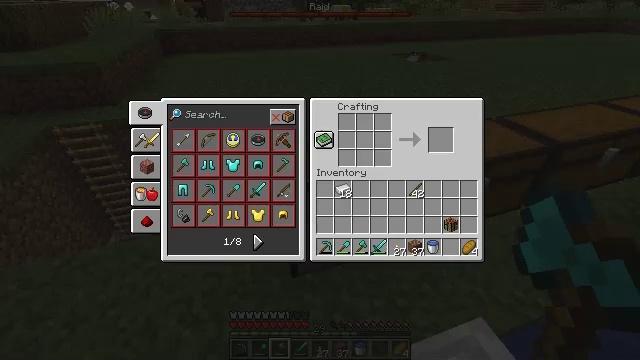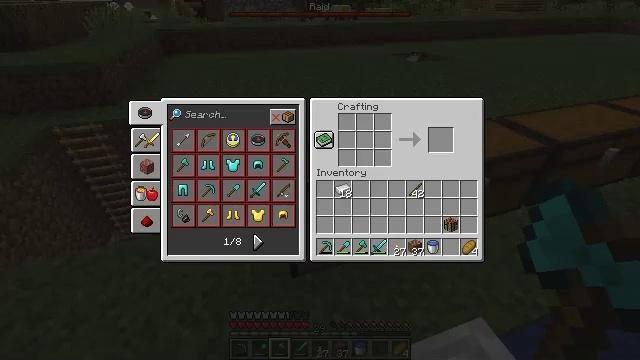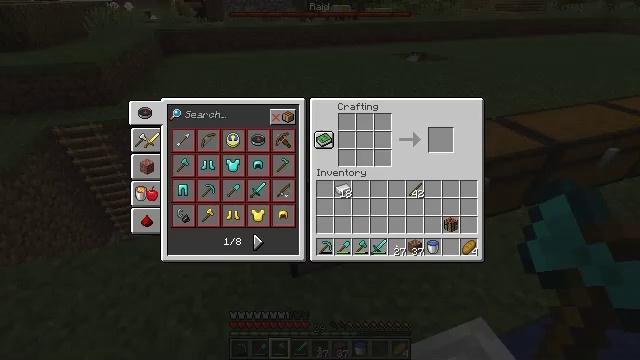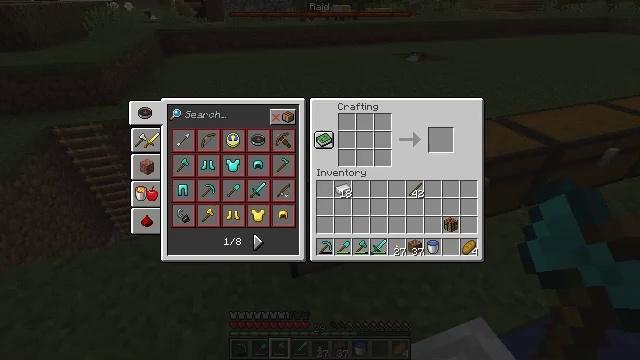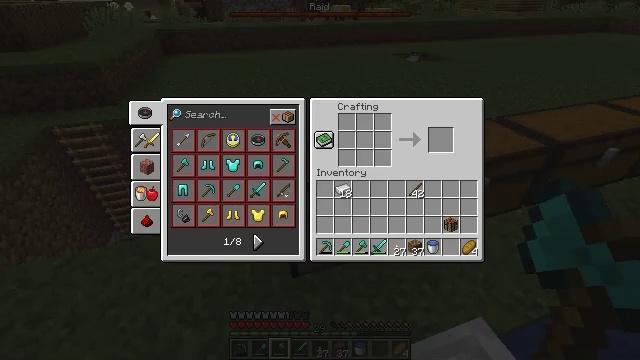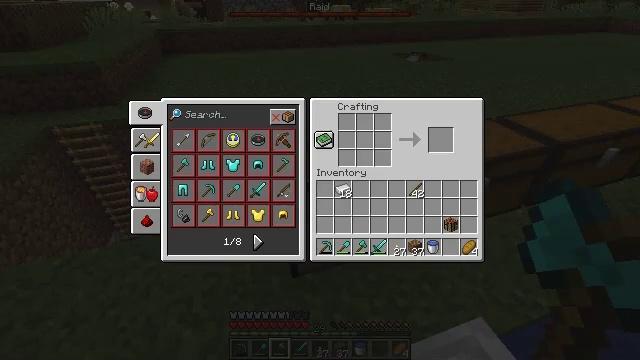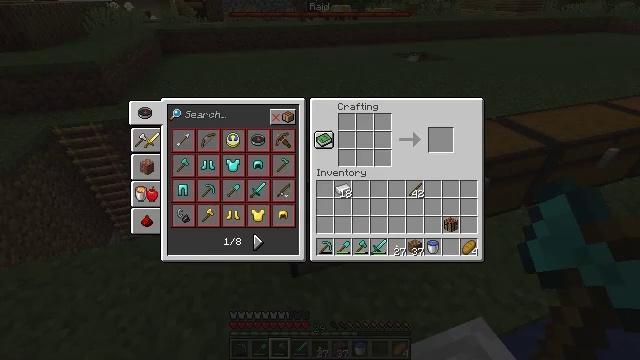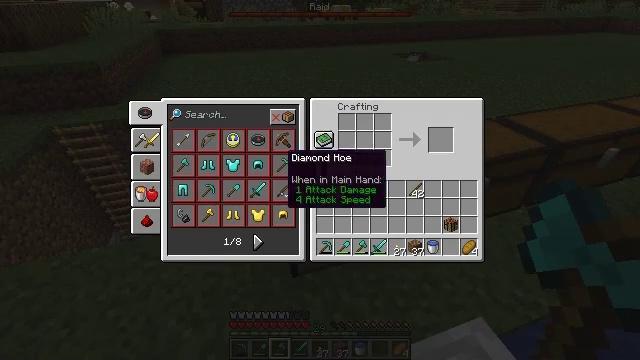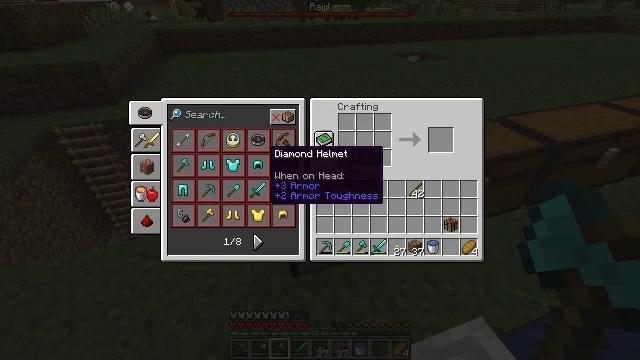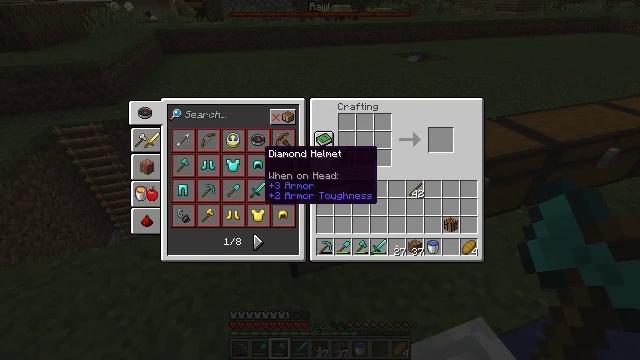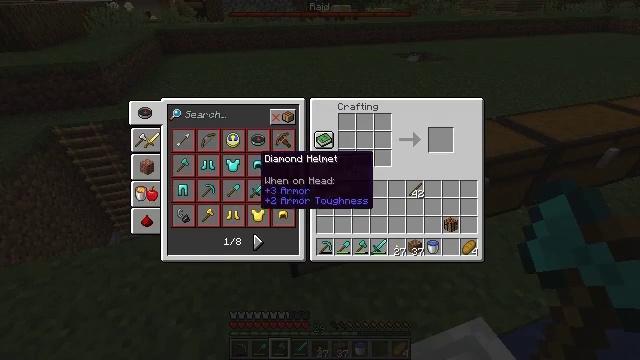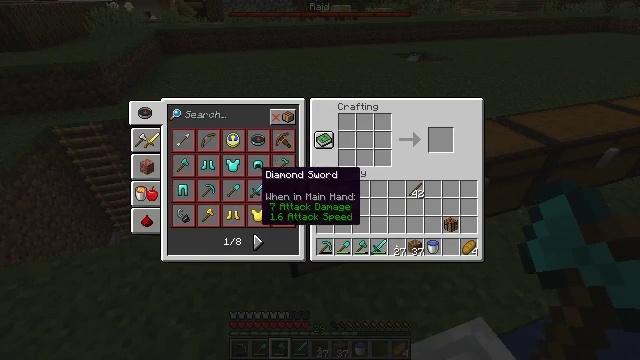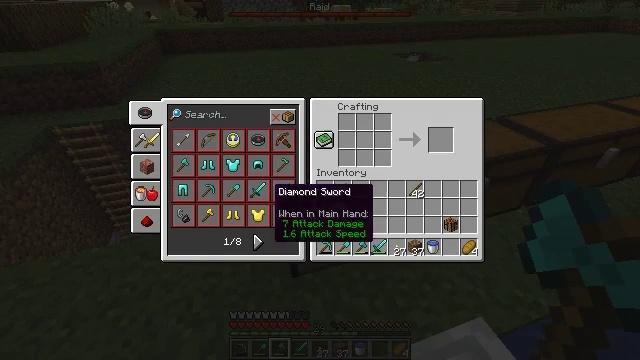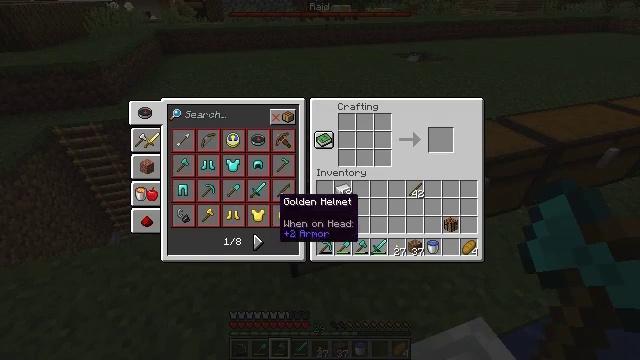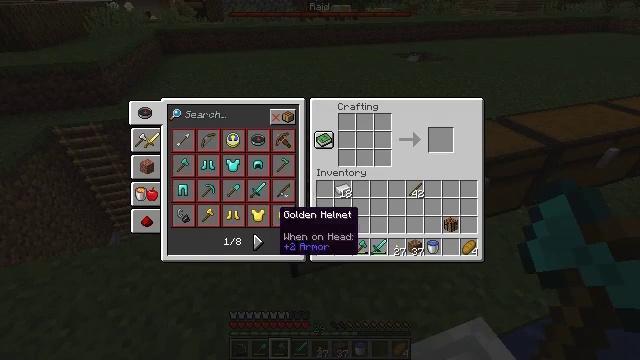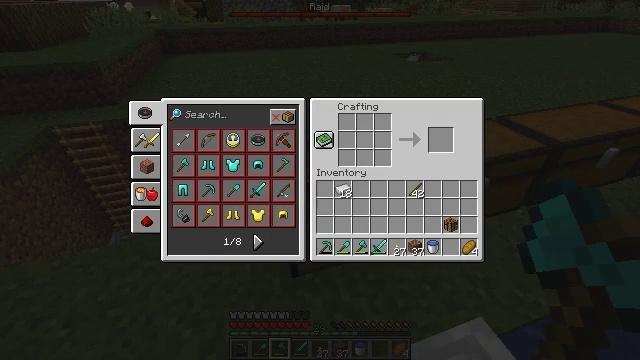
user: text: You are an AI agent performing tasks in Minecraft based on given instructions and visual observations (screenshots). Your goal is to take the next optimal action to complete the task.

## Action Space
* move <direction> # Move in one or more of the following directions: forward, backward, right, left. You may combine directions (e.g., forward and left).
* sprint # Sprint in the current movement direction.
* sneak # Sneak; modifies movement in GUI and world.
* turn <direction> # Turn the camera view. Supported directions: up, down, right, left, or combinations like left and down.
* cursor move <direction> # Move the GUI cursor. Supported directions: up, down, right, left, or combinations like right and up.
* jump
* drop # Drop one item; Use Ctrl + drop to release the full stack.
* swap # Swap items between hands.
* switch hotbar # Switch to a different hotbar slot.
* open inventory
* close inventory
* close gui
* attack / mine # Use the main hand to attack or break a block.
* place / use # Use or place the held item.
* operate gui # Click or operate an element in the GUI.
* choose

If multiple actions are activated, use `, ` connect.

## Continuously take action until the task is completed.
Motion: motion action
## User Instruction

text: Use two iron ingots and two sticks to craft an iron hoe.
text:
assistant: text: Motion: no_op
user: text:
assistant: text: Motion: no_op
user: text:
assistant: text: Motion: no_op
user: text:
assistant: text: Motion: no_op
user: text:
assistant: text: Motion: no_op
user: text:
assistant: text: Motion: cursor move left
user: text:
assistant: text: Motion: cursor move left
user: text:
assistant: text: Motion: cursor move left
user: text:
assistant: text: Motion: no_op
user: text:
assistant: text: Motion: no_op
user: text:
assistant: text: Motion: cursor move down
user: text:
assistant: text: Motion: cursor move right and down
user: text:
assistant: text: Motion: cursor move down
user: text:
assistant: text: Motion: cursor move down
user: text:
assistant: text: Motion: cursor move down
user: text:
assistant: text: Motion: no_op
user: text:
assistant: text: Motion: operate gui
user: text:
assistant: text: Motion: operate gui
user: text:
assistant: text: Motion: operate gui
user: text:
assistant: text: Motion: no_op
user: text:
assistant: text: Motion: no_op
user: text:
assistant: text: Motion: no_op
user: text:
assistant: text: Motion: operate gui
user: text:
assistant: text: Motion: operate gui
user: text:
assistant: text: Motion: operate gui
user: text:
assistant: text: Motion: no_op
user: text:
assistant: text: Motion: no_op
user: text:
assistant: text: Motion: no_op
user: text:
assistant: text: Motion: cursor move up
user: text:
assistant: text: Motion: cursor move up